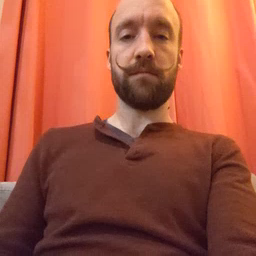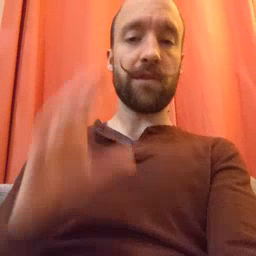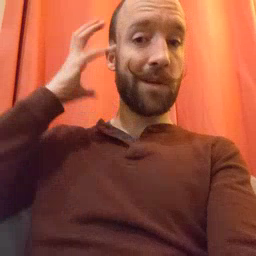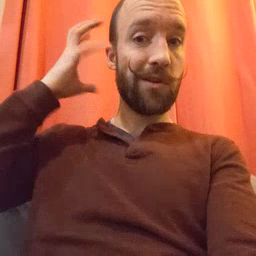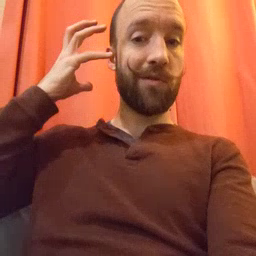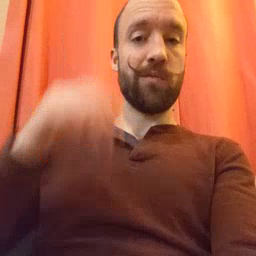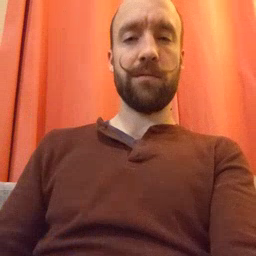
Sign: radio